Current action and preconditions to check: path_clear

Your task: For each precondition in the list above, predict whether it will hold at this action.

Consider the current scene as observed from the mobile robot's camera, and analyze the predicted future states of all dynamic agents (e.g., people, animals, vehicles, or any moving entities) within the NEXT SECOND.

IMPORTANT: Only answer "very likely" if you are absolutely certain—based on strong, clear evidence—that a dynamic agent will violate the precondition in the predicted future state. Do NOT answer "very likely" for unlikely, ambiguous, or low-probability risks.

Ask yourself for each precondition: Is there a high probability, with clear and convincing evidence, that the predicted future states of any dynamic agent will interfere with the predicted future state of the currently executing action within the NEXT SECOND, causing that precondition to fail?

Assess the risk level based on these predictions. Use "likely" or "very likely" if motions create a clear risk of interference.

Use "neutral" or "improbable" if agents are nearby but their predicted paths are clearly diverging or non-conflicting.

Failure Risk Categories: "very improbable", "improbable", "neutral", "likely", "very likely"

Answer Format: Output ONLY the probability_of_failure value from these categories: "very improbable", "improbable", "neutral", "likely", "very likely"

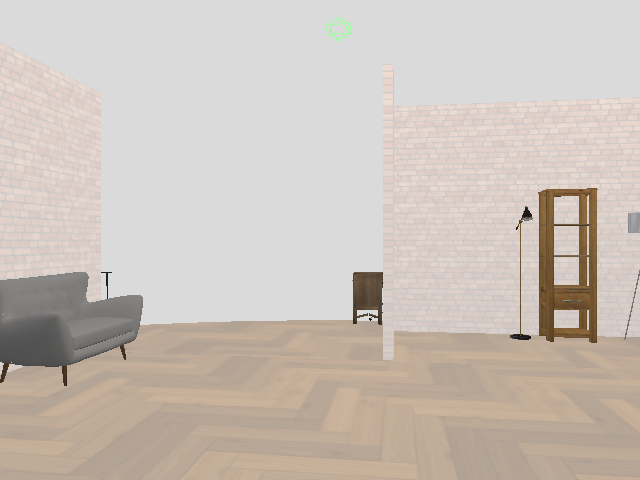

Answer: very improbable